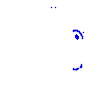
Particle: pion